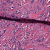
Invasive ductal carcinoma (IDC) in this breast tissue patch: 1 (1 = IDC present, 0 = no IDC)